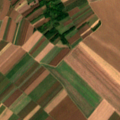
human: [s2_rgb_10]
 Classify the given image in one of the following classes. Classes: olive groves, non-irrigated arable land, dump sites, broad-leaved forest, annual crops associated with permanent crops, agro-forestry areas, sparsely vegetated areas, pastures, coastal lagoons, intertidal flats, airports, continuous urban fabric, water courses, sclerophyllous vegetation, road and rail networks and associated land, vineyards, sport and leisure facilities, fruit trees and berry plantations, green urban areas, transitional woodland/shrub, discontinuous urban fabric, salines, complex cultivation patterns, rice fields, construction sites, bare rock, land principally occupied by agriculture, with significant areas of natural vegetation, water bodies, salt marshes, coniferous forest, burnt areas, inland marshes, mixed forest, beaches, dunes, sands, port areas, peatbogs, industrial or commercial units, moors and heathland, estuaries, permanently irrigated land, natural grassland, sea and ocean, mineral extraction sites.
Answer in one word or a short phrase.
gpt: non-irrigated arable land, complex cultivation patterns, land principally occupied by agriculture, with significant areas of natural vegetation